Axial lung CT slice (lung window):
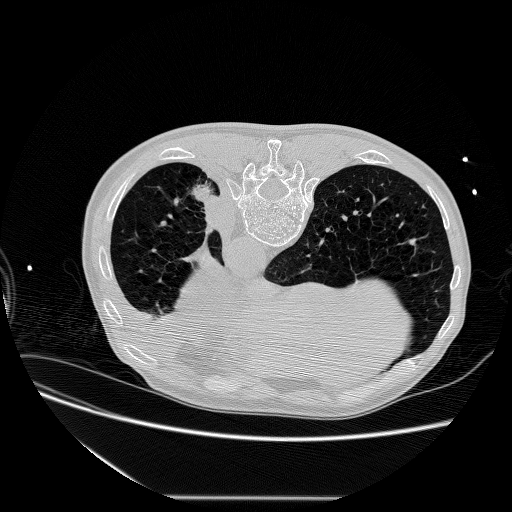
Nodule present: no